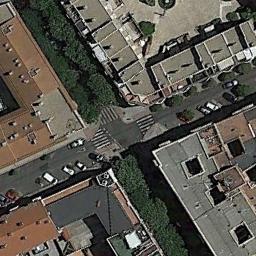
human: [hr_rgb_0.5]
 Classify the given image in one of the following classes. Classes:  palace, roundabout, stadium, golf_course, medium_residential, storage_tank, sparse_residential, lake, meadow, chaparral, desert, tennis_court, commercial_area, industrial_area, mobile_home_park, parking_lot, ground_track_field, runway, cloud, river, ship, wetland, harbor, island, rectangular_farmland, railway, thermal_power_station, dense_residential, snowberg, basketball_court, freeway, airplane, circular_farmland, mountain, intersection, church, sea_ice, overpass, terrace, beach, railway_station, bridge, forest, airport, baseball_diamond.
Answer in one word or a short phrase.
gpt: intersection